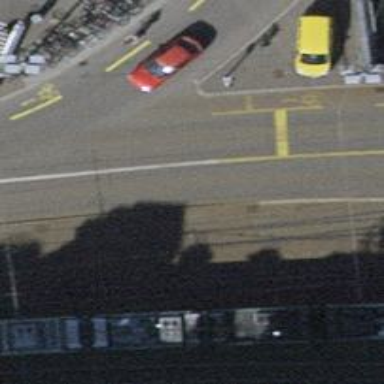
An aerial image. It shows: Road with traffic signals.